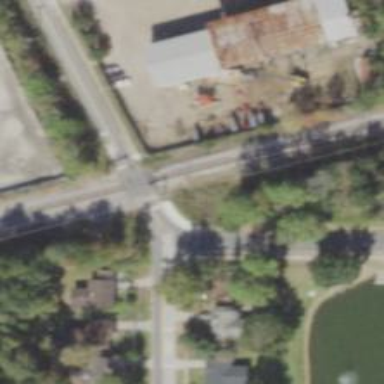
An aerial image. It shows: Railway crossing.